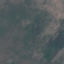
Label: HerbaceousVegetation